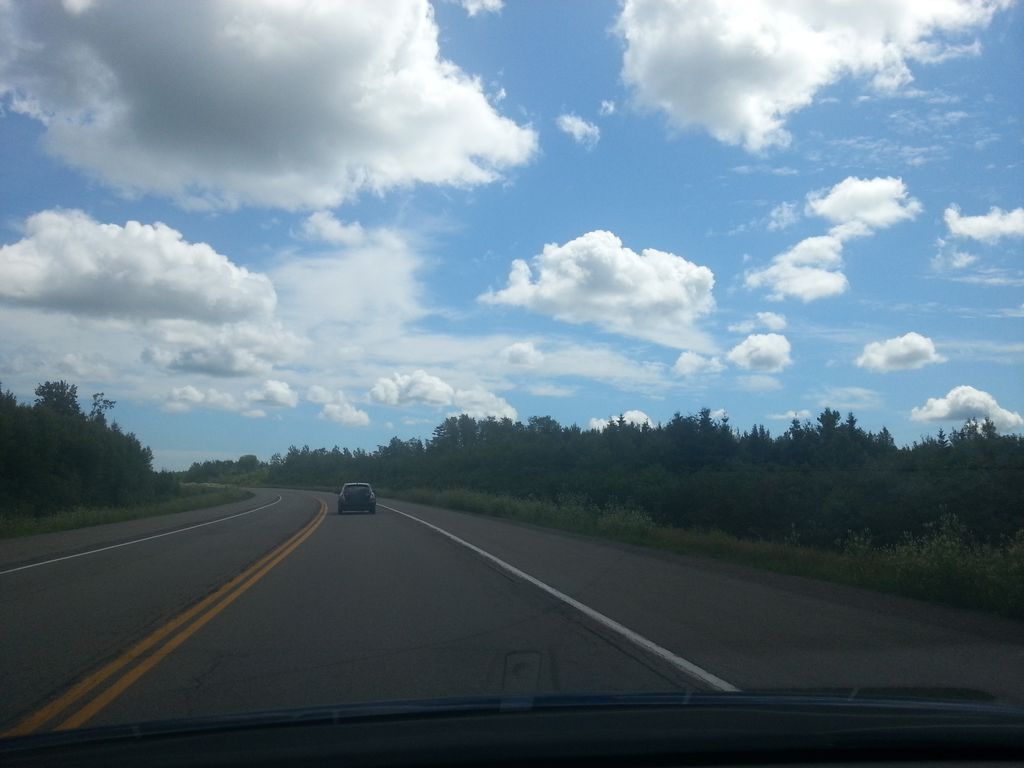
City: charlottetown